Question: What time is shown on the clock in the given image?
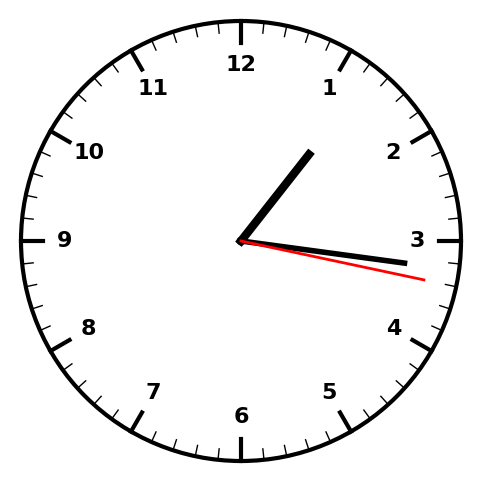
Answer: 01:16:17